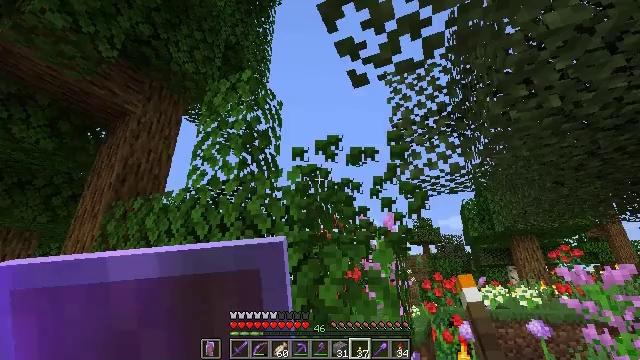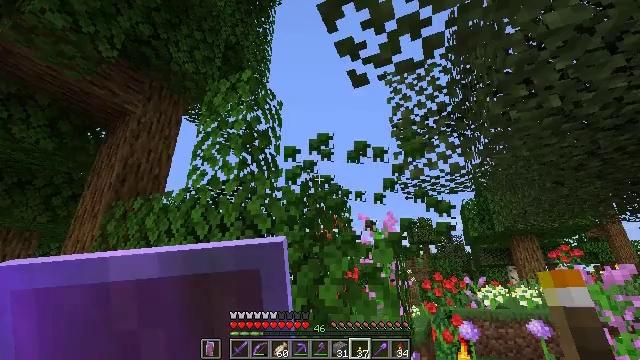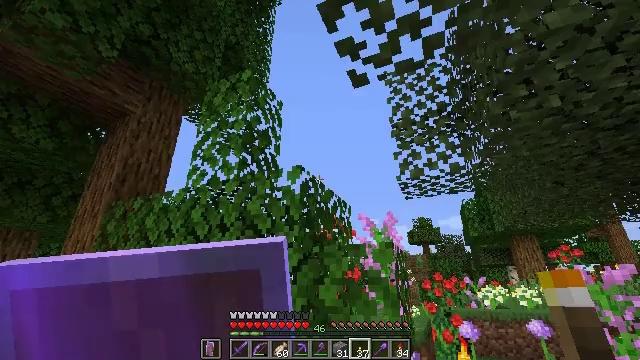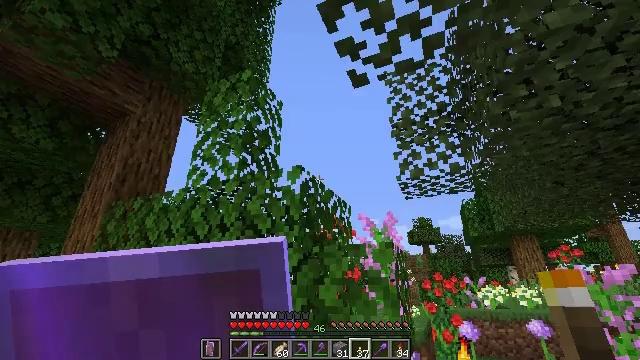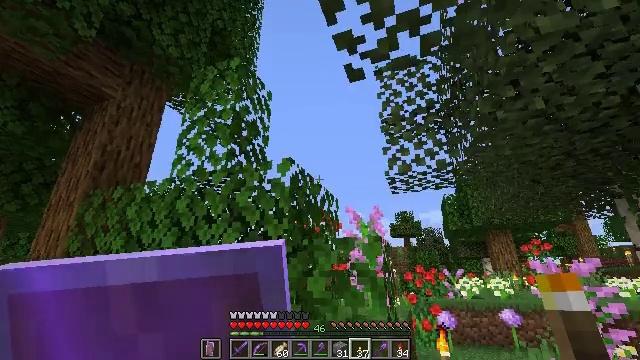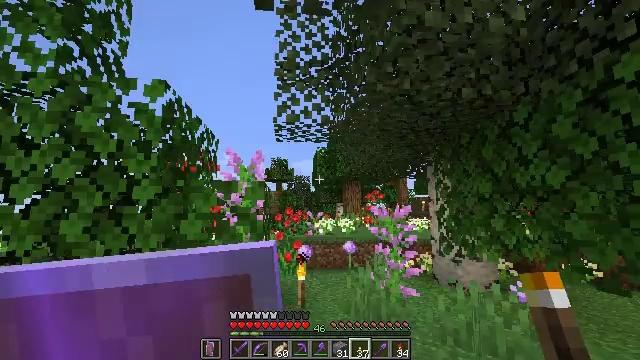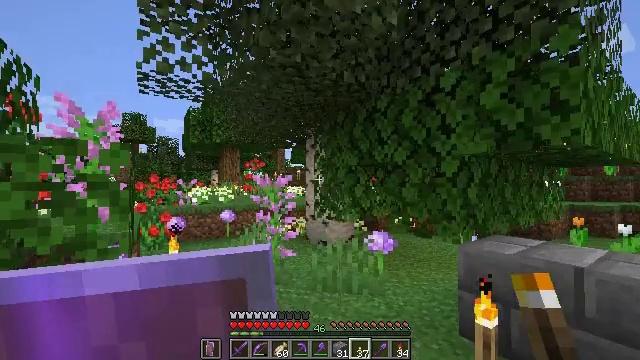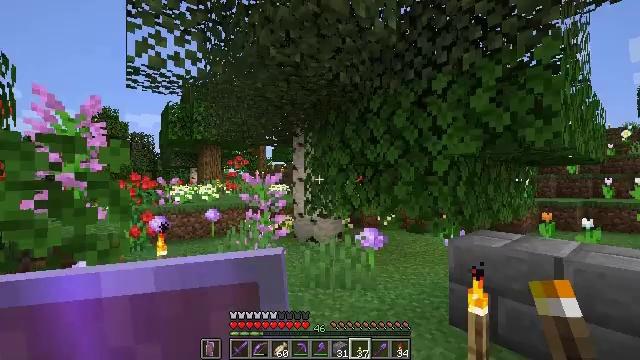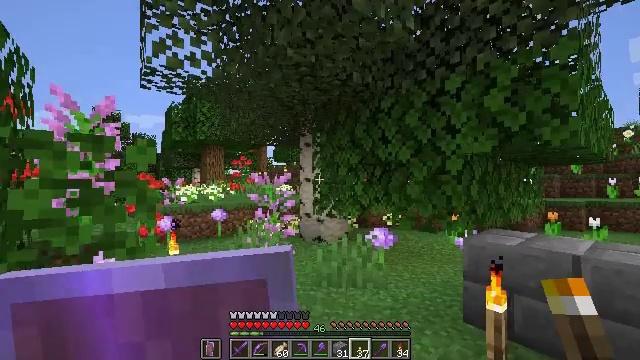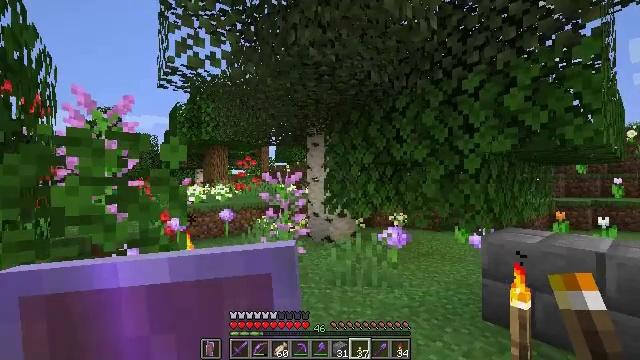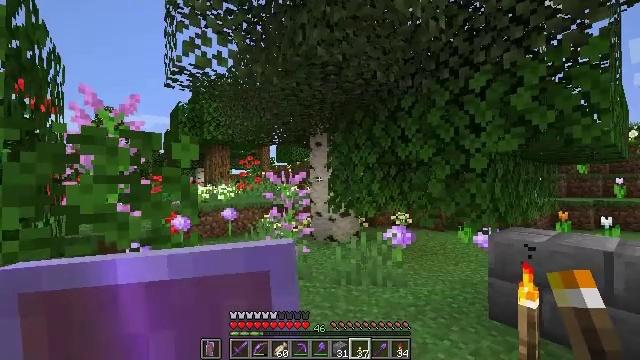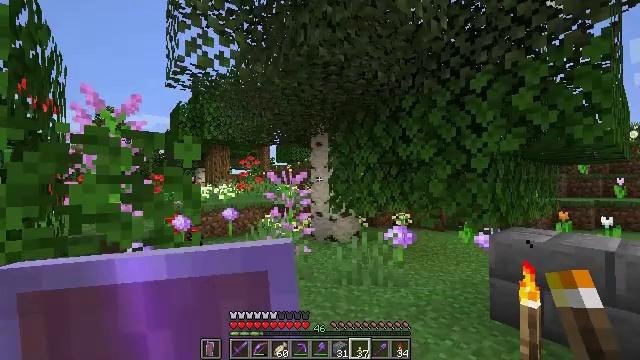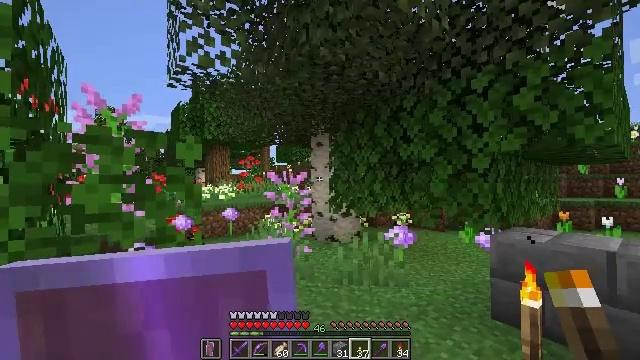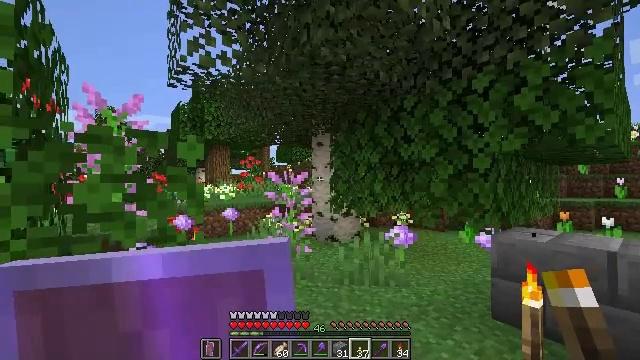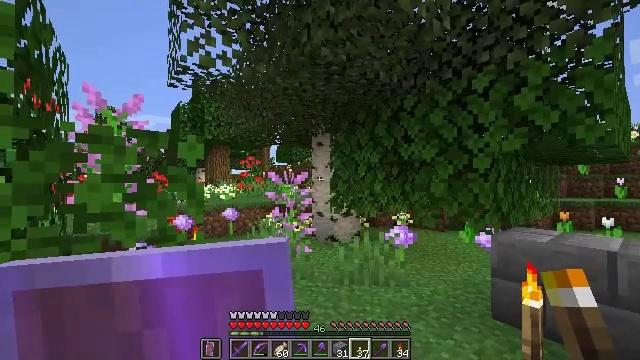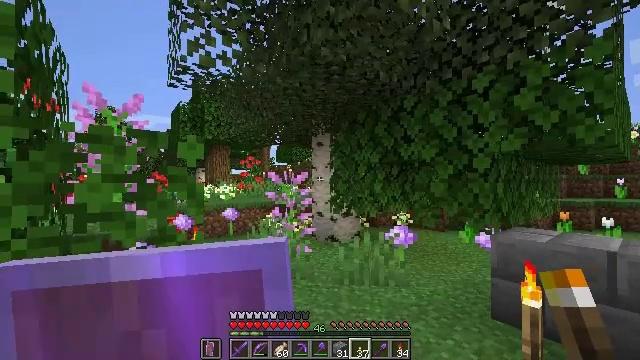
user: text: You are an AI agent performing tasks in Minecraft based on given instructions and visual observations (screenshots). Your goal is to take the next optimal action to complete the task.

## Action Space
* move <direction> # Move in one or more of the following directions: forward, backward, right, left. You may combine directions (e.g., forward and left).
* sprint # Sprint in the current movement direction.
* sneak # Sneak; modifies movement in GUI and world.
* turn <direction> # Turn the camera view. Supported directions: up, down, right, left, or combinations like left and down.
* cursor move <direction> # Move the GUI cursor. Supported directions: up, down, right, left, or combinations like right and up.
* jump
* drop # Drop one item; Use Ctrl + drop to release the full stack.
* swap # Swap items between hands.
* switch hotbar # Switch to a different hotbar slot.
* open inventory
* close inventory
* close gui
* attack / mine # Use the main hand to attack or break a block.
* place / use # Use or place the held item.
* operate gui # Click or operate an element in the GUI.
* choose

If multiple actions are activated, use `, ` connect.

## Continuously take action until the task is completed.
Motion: motion action
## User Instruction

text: Break the birch log in the forest.
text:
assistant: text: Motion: attack / mine
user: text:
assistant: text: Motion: attack / mine
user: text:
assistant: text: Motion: attack / mine
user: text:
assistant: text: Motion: move left, turn right and down, attack / mine
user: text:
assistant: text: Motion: move left, turn right and down
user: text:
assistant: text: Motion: move left, turn right and down
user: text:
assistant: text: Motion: move left, turn right
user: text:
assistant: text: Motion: move left
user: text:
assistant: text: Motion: no_op
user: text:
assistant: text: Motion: no_op
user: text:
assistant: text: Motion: no_op
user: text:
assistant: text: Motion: no_op
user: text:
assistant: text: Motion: no_op
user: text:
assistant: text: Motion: no_op
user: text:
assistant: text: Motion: no_op
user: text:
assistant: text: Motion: no_op
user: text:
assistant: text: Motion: turn right
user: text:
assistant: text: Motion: move forward, turn right and down
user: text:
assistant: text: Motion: move forward, turn right and down
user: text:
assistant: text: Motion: move forward
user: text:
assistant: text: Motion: move forward
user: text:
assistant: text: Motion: move forward
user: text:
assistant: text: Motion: move forward
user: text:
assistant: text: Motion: move forward
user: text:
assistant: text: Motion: move forward
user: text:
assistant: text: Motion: move forward
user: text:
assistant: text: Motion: move forward and move left
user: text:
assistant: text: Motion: move forward and move left
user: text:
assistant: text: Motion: move forward and move left
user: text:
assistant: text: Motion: move left